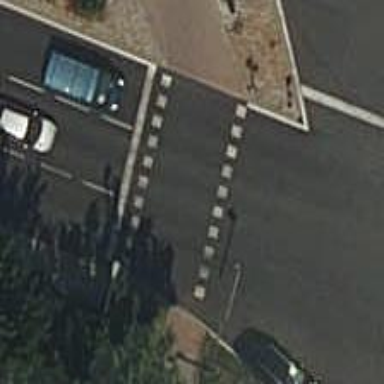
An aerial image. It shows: Sidewalk.